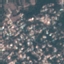
Land use / land cover: Residential